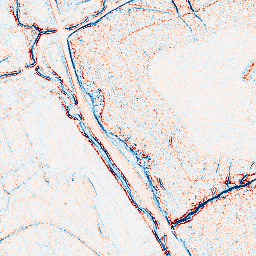
Category: edge_preserving
Decomposition family: bilateral
Decomposition parameters: d: 5
sigma_color: 50
sigma_space: 75
Upsampling method: edge_directed
Upsampling parameters: scale: 2
Upsampling scale: 2